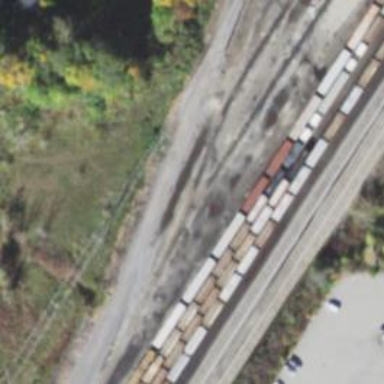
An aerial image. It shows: Railway yard.